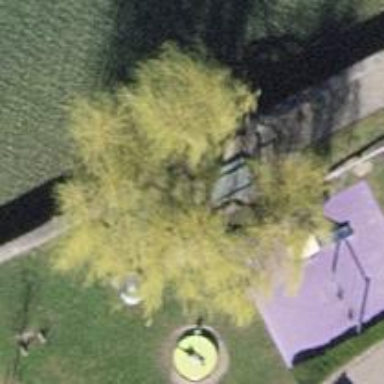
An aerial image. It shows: Picnic table made of concrete.